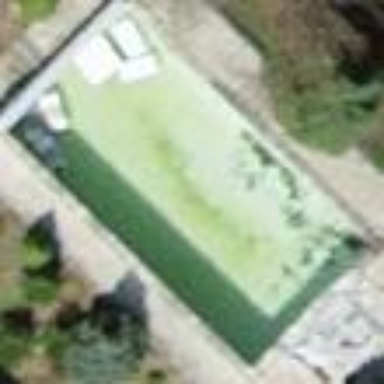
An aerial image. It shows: Swimming pool located in leisure land.